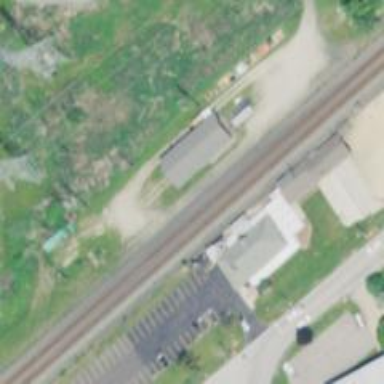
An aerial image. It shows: Railway service station.